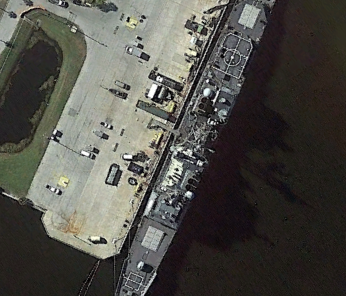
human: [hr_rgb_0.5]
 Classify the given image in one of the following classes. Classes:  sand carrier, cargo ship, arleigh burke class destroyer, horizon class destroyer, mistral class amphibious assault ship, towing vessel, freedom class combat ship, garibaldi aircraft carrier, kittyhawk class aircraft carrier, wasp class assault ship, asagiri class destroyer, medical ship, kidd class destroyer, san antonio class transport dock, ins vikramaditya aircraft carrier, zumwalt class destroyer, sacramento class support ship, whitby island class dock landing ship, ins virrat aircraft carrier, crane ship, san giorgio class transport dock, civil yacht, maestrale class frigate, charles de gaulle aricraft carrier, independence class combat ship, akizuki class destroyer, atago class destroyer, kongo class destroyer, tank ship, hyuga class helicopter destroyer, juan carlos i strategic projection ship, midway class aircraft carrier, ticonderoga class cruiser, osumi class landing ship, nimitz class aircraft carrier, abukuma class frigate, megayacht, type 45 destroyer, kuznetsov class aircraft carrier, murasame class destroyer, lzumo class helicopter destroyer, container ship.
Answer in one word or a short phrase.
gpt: Ticonderoga class cruiser